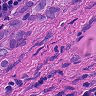
Metastatic tissue present: yes